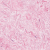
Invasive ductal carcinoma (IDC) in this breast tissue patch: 0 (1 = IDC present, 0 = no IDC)